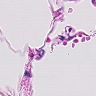
Metastatic tissue present: no